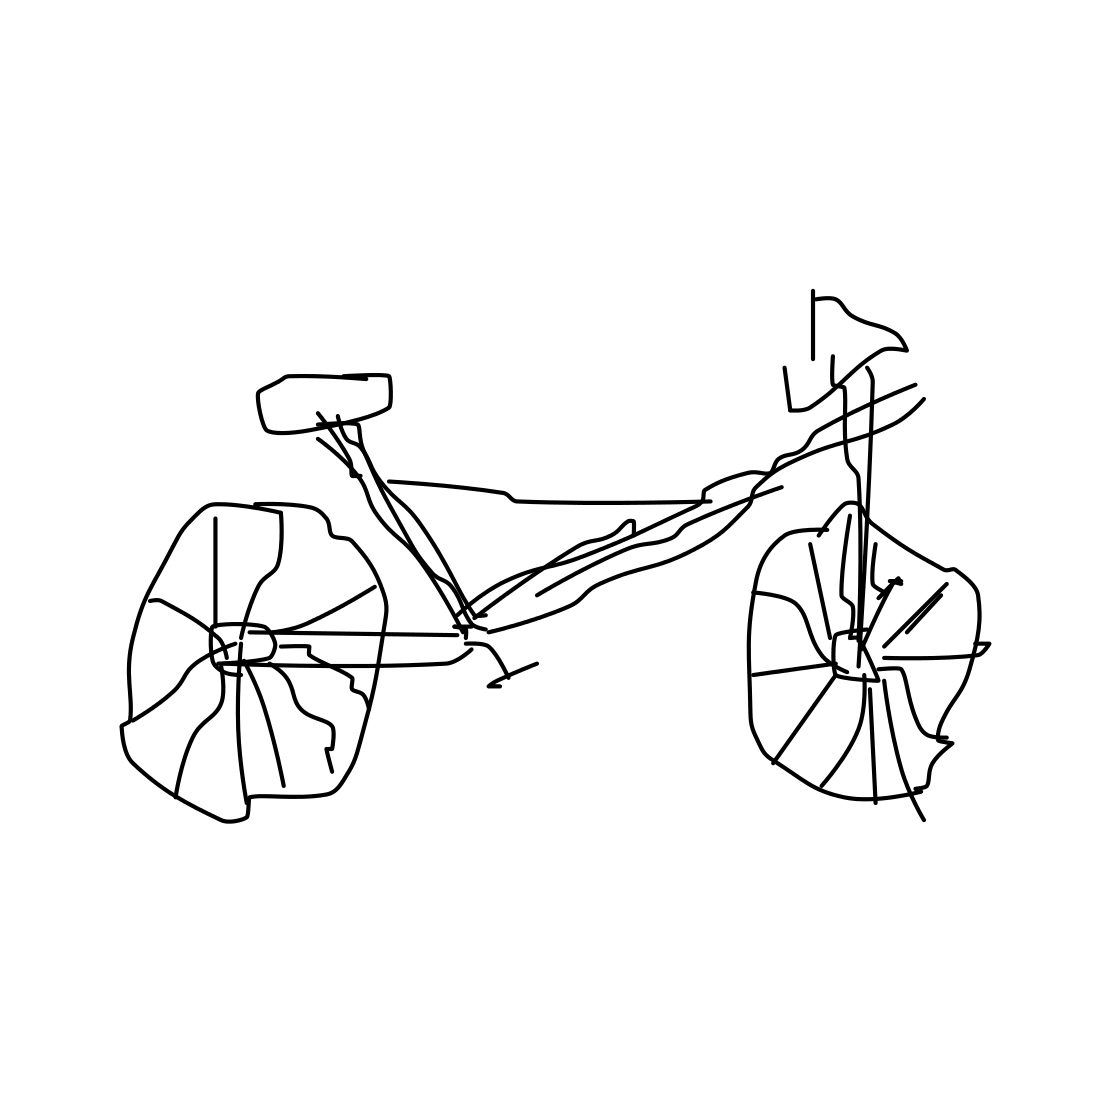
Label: bicycle